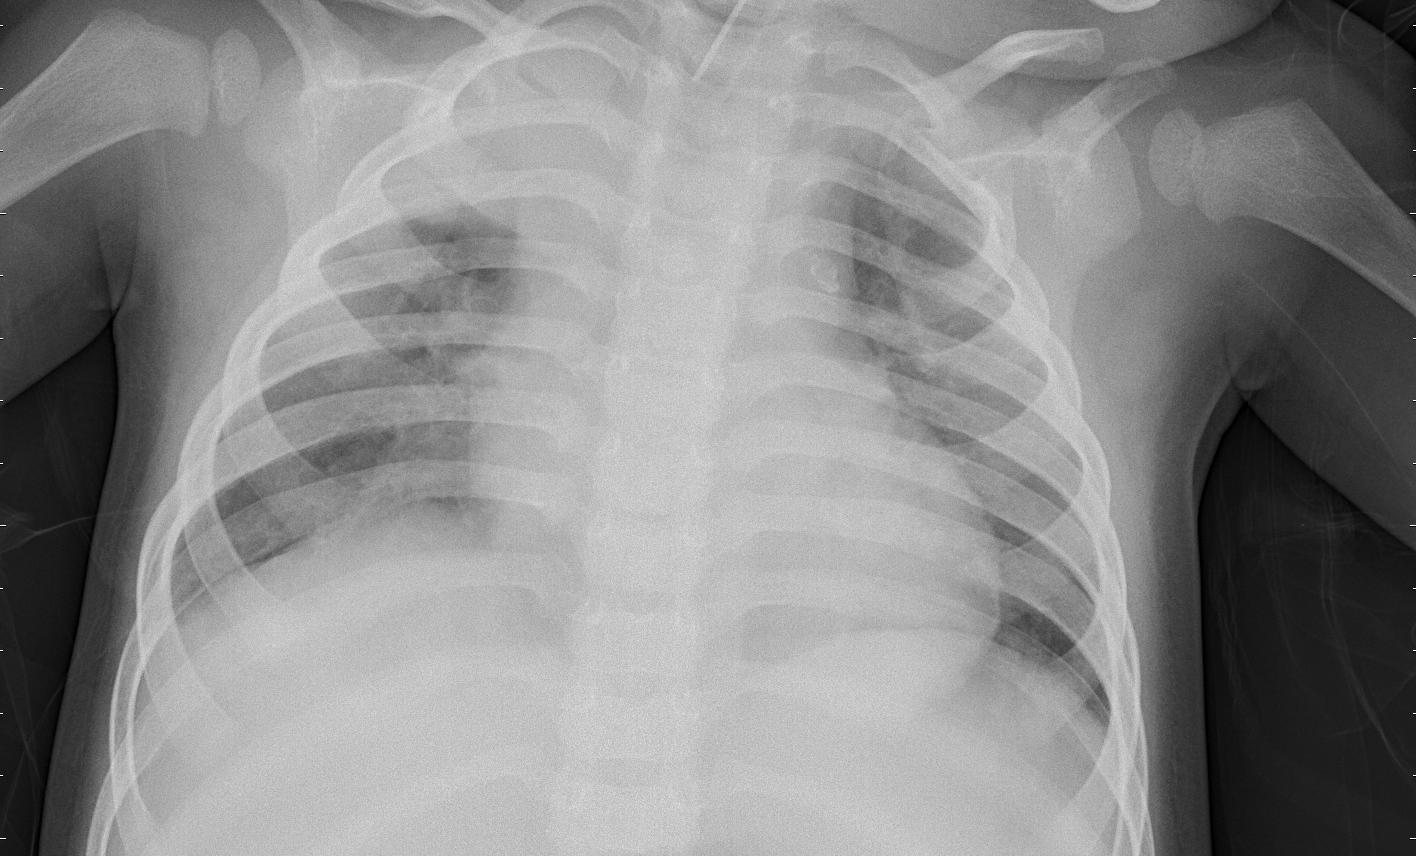
Diagnosis: PNEUMONIA